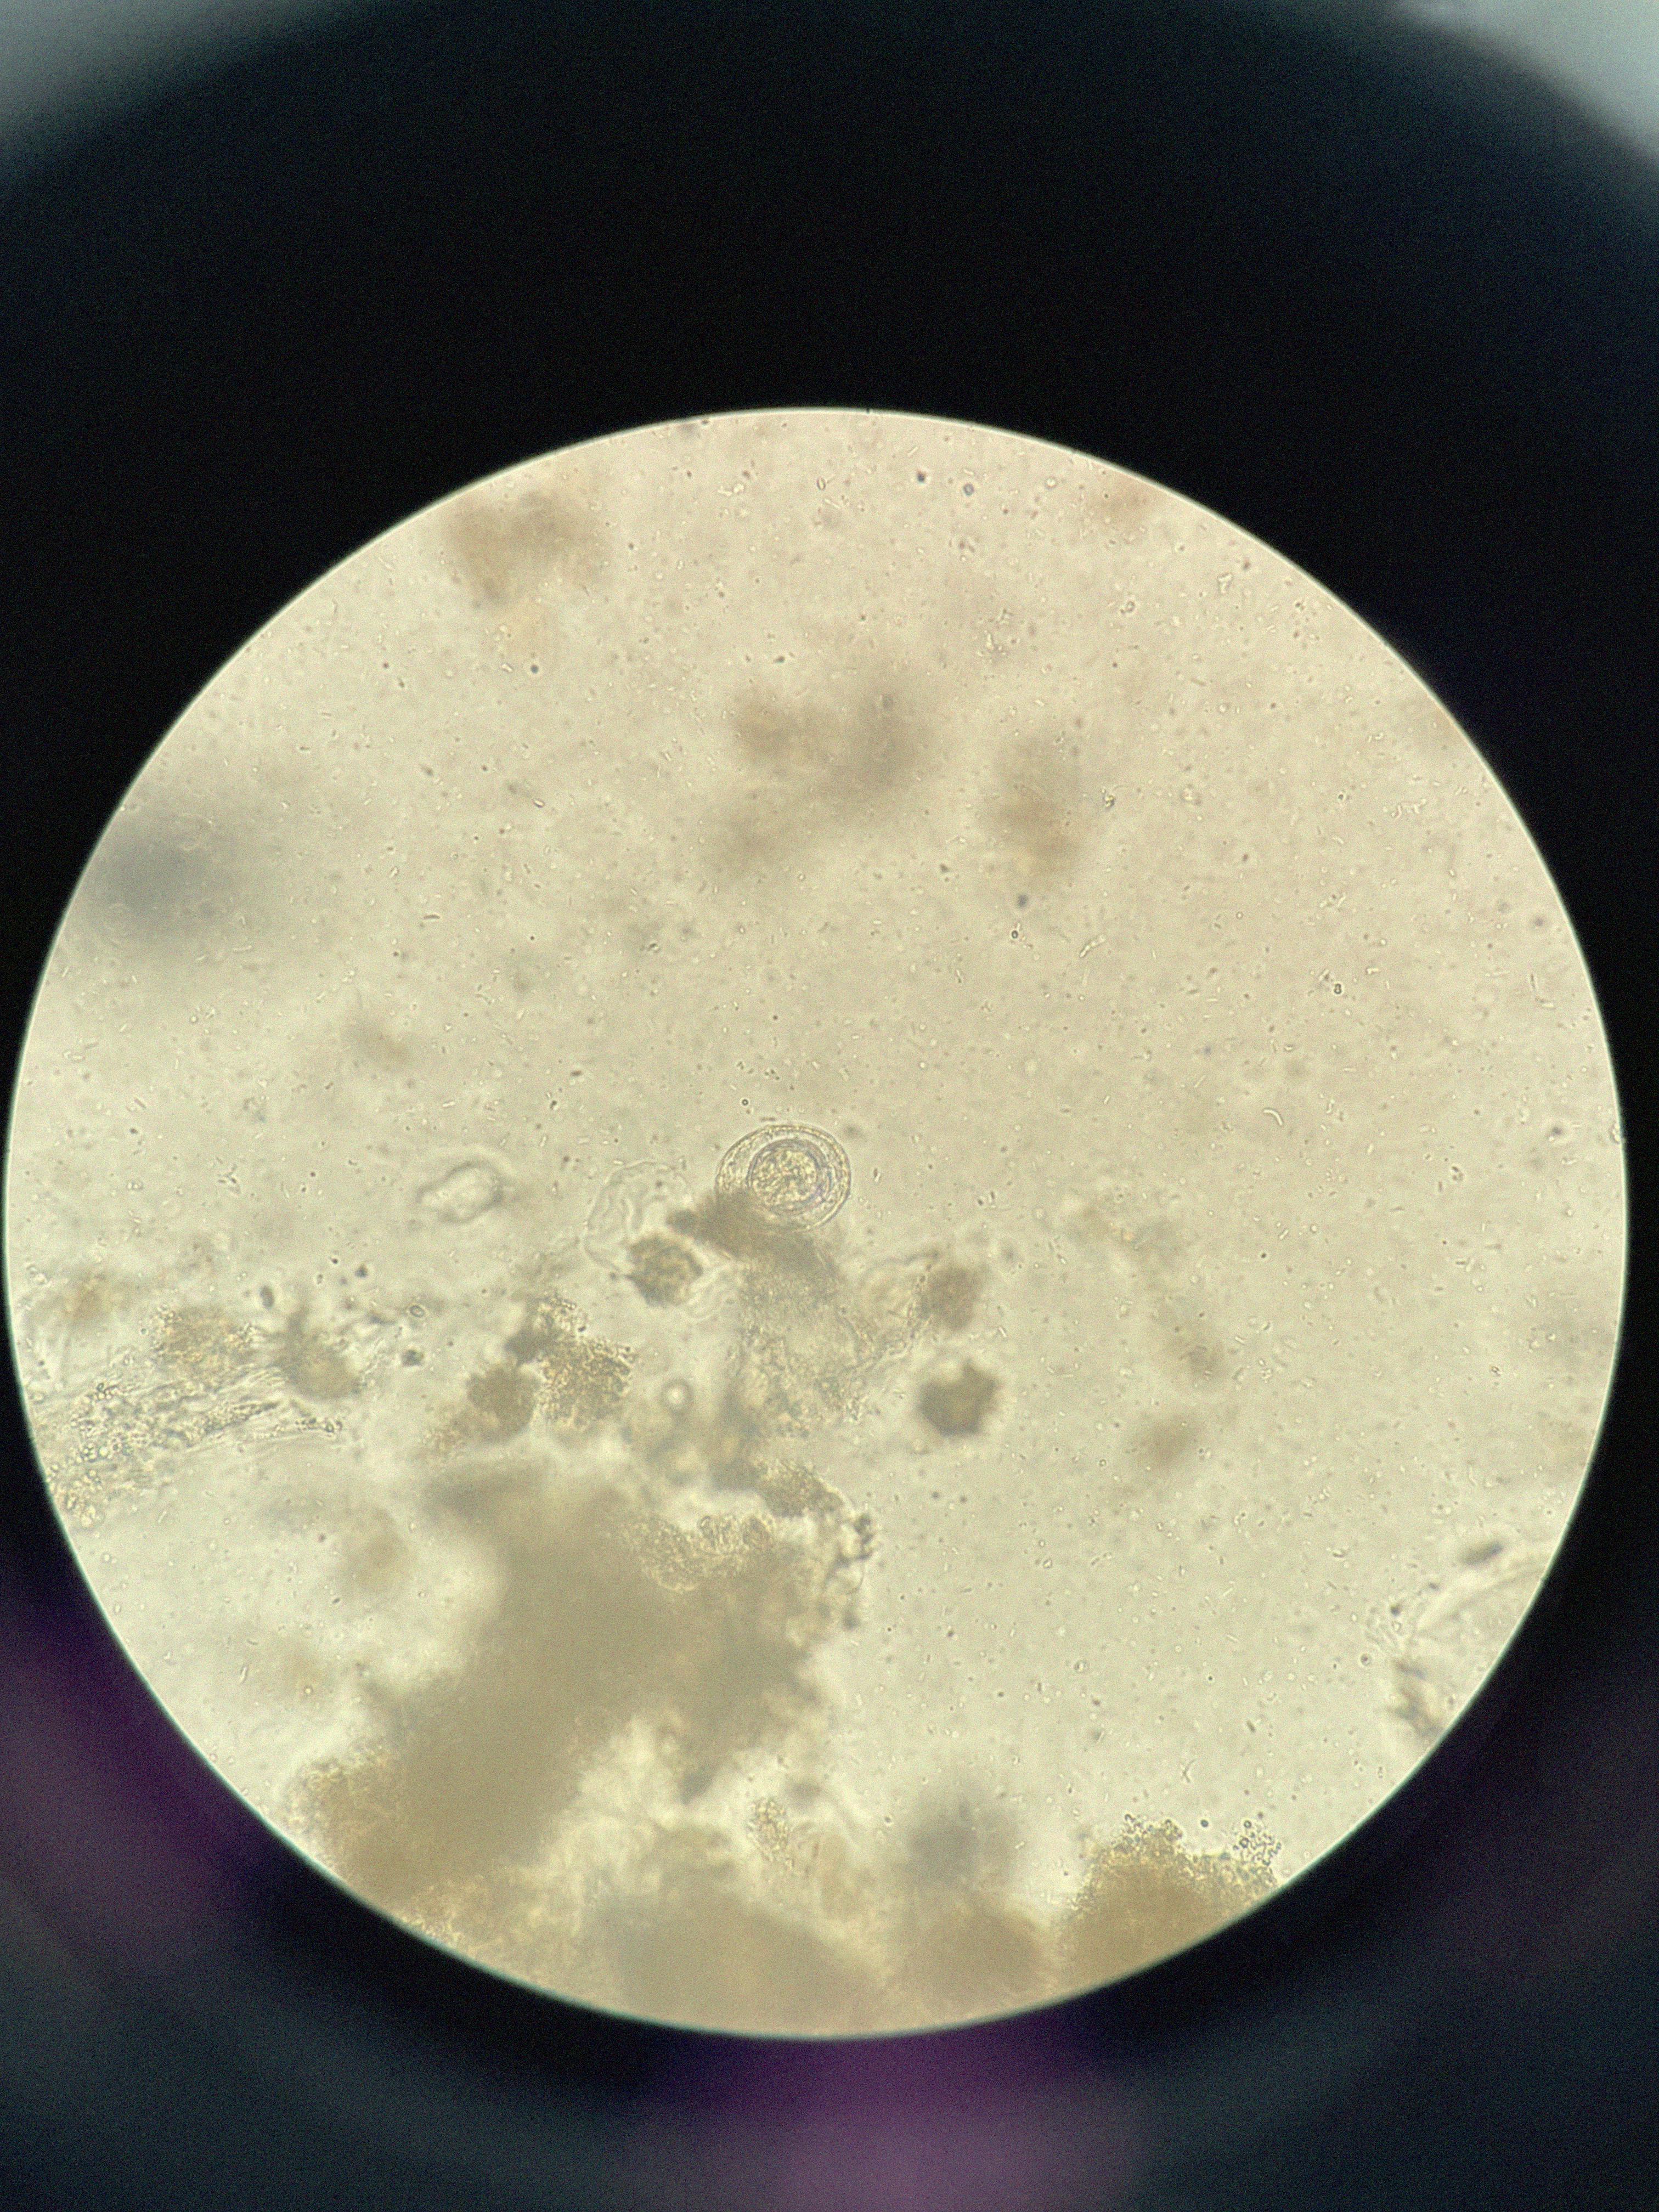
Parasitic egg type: Hymenolepis nana